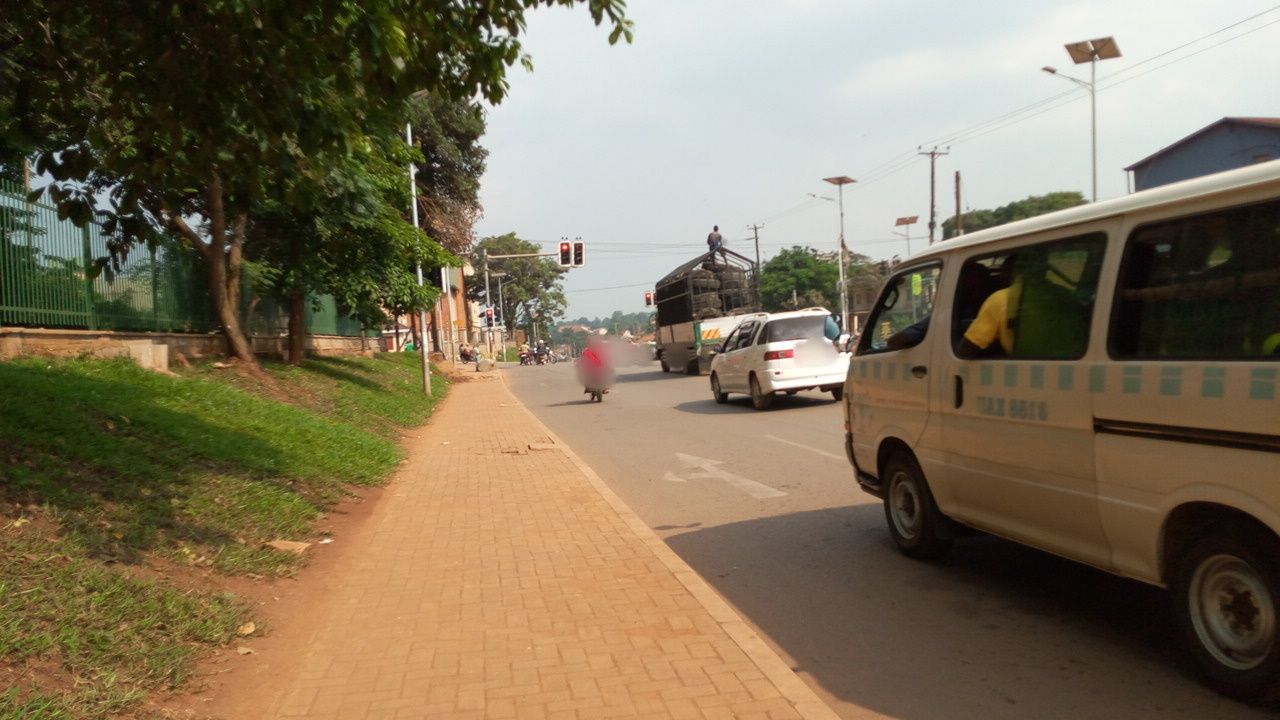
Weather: clear
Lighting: day
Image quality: good
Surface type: walking surface
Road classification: primary
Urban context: urban centre
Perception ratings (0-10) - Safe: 1.35, Lively: 8.04, Beautiful: 1.56, Boring: 6.5, Depressing: 3.31, Wealthy: 2.04